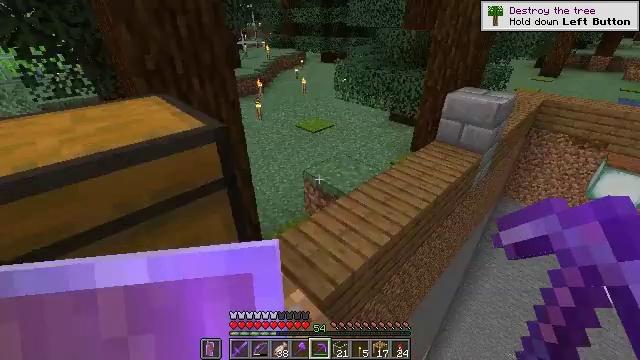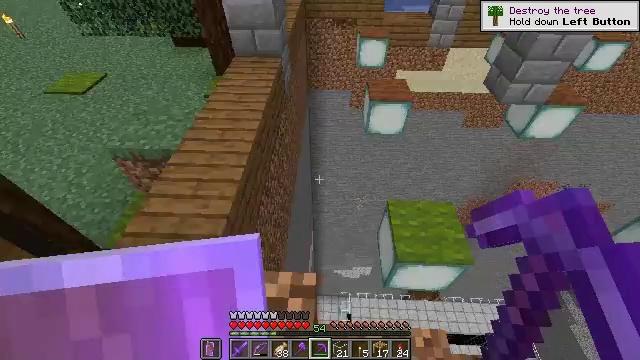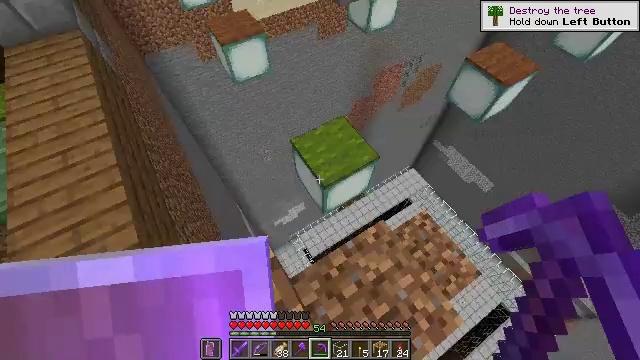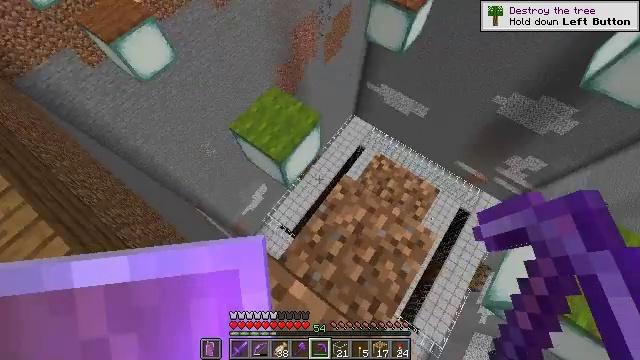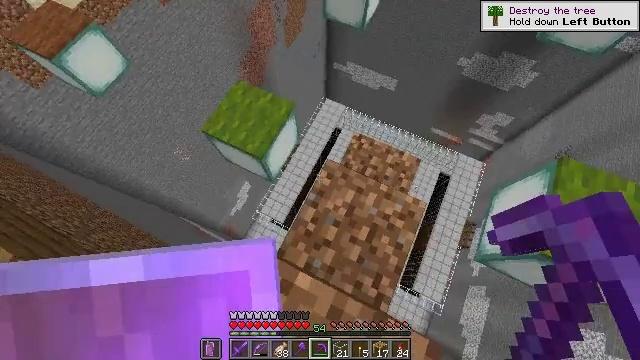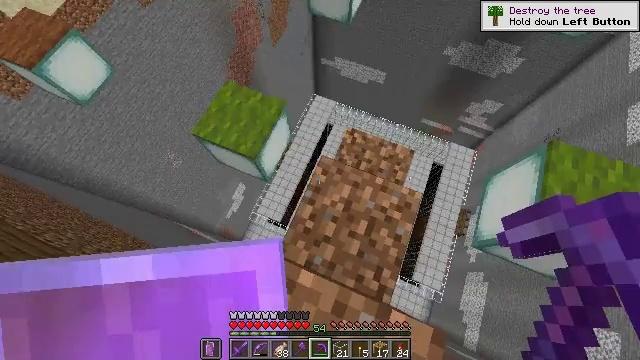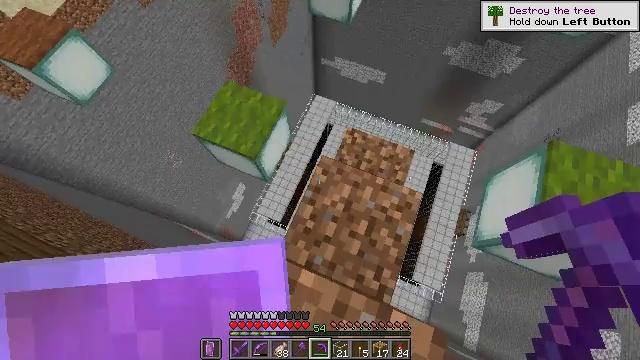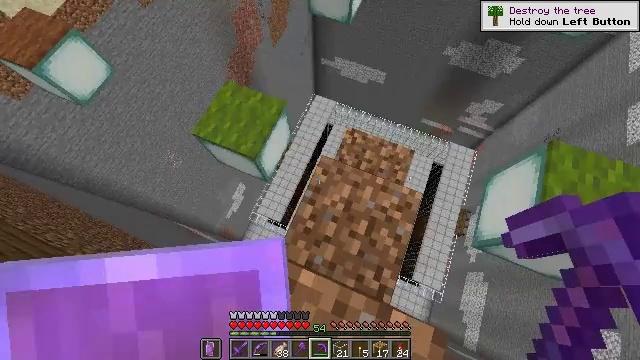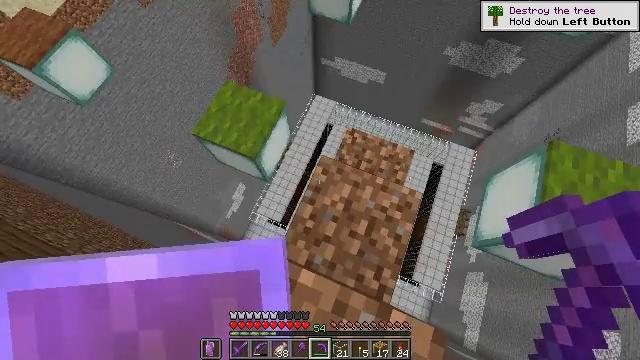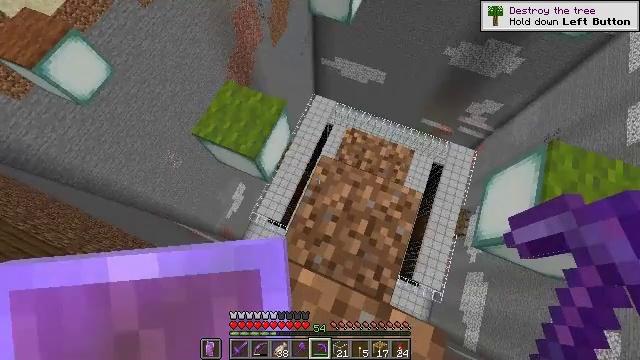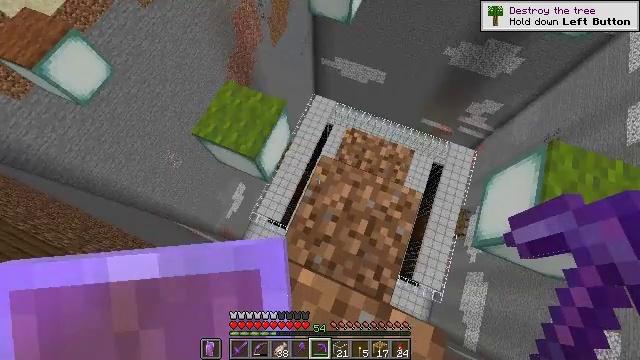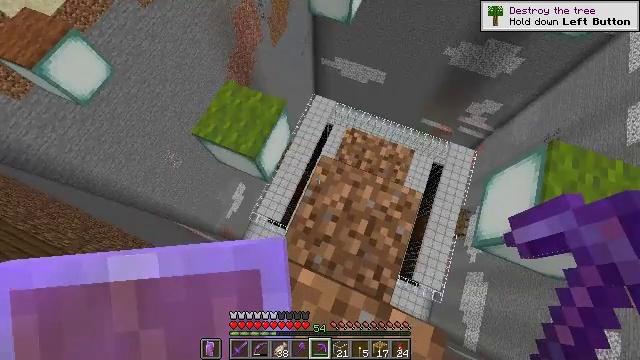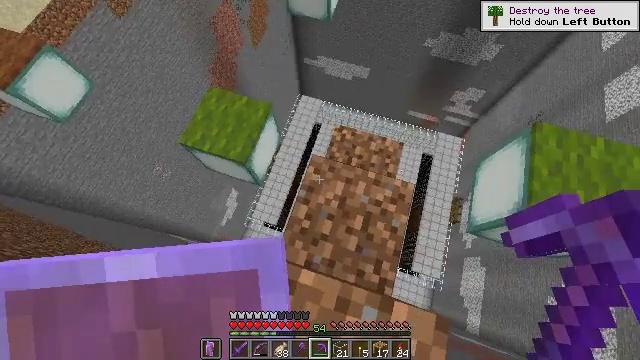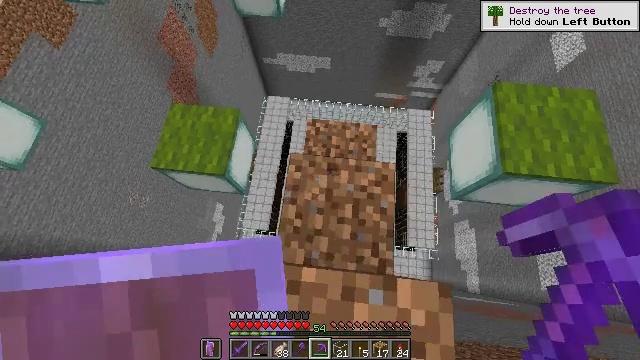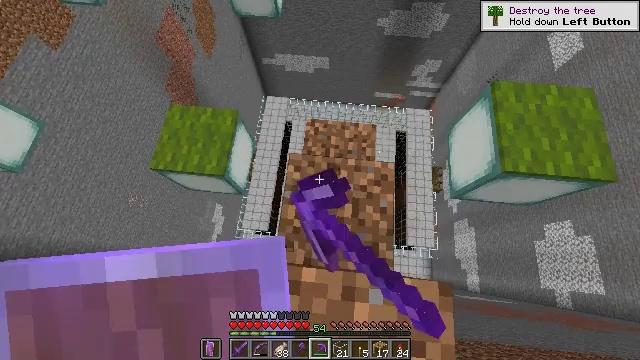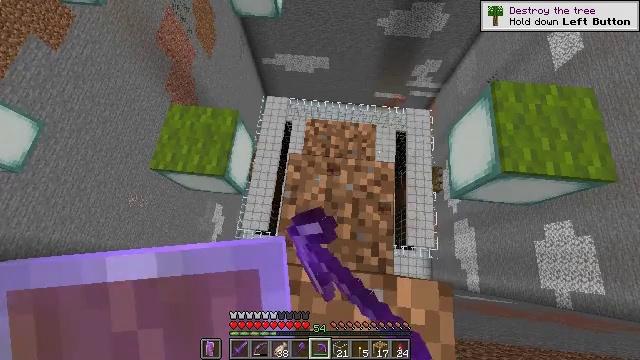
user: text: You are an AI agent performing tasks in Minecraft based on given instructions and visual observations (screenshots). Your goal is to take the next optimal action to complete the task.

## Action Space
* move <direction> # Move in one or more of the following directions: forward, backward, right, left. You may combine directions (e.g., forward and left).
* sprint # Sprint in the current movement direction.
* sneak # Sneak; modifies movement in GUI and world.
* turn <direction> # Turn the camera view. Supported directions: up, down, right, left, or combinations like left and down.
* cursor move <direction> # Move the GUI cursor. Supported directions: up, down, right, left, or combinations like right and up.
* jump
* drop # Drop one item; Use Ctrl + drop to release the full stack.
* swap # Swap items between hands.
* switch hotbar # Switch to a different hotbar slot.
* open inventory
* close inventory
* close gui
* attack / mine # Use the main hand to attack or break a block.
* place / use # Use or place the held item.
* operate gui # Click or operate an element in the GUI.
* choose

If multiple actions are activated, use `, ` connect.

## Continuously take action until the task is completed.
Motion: motion action
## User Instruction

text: Collect dirt by holding left button.
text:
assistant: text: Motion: move forward, sneak, turn right and down
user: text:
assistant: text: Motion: move forward, sneak, turn right and down
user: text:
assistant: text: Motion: sneak, turn right and down
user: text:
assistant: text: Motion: sneak, turn right and down
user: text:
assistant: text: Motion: sneak, turn right
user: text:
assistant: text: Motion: sneak
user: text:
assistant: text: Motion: sneak
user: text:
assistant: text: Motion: sneak
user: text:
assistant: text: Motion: sneak
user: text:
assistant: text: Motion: sneak
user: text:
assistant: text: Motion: sneak
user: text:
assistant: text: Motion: sneak, turn right
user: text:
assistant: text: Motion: sneak, turn right and down, attack / mine
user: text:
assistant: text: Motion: sneak, attack / mine
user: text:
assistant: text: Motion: sneak, attack / mine
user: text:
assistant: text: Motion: sneak, attack / mine
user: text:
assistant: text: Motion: sneak, attack / mine
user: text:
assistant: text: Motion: sneak, attack / mine
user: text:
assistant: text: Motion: sneak, attack / mine
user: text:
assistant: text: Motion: sneak, attack / mine
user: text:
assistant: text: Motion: sneak, attack / mine
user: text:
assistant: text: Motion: sneak, attack / mine
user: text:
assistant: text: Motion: sneak, attack / mine
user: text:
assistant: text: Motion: sneak, attack / mine
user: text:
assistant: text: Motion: sneak, attack / mine
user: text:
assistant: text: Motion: sneak, attack / mine
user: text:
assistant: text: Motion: sneak, attack / mine
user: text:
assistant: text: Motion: sneak, turn right and down, attack / mine
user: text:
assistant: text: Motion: sneak, attack / mine
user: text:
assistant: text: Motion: sneak, attack / mine